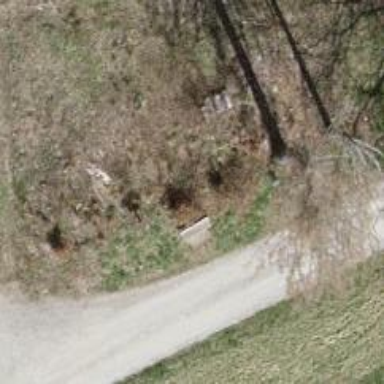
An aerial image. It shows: Brown bench in the vicinity.